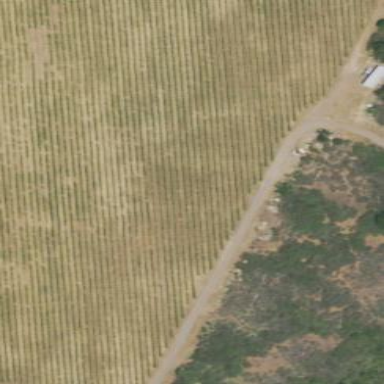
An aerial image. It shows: Vineyard with wine grapes as the main crop.